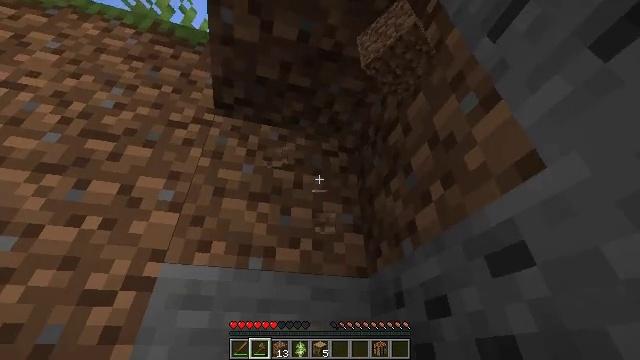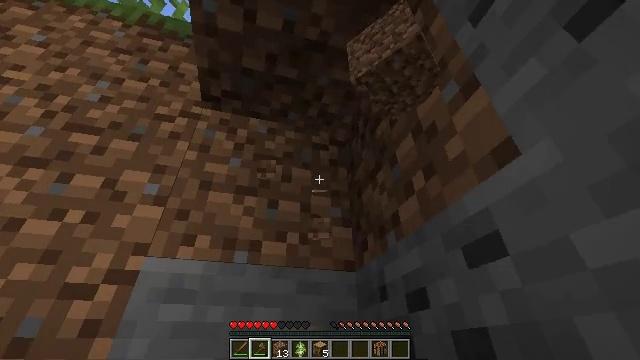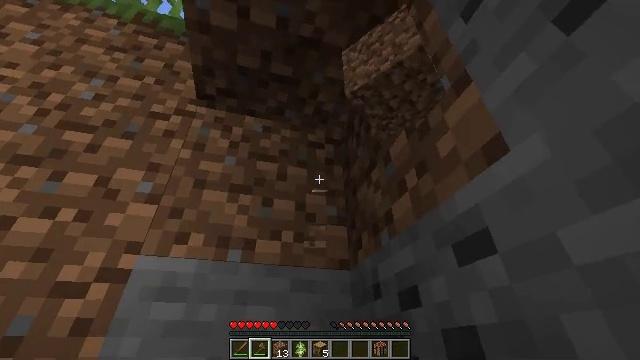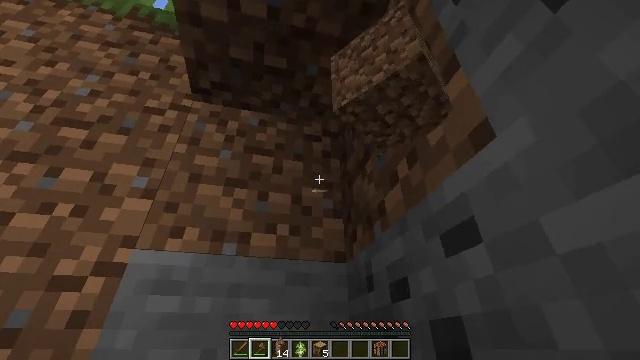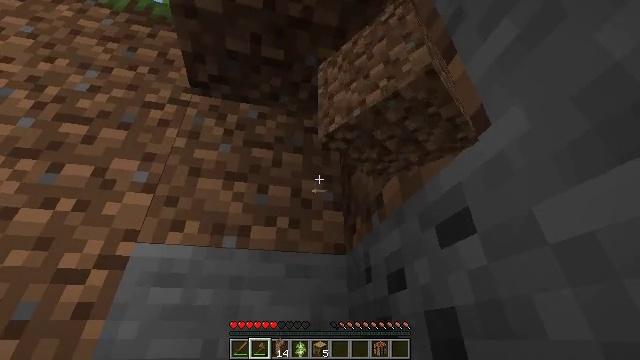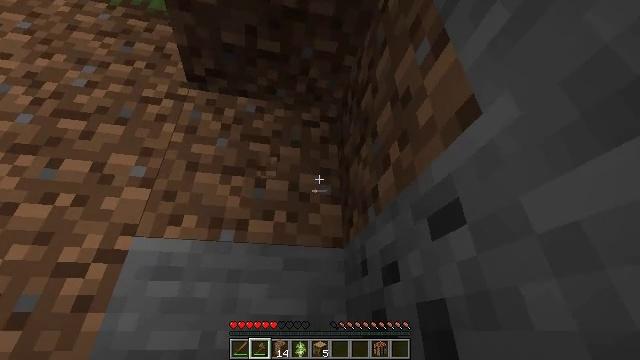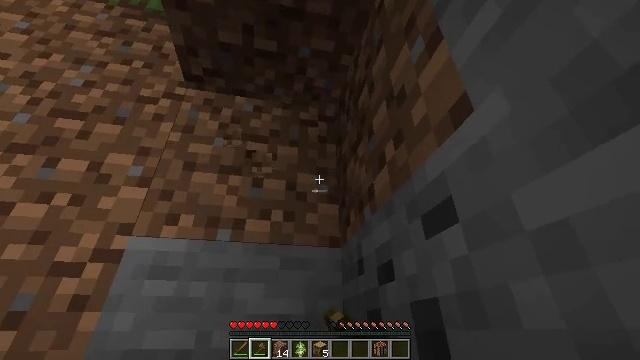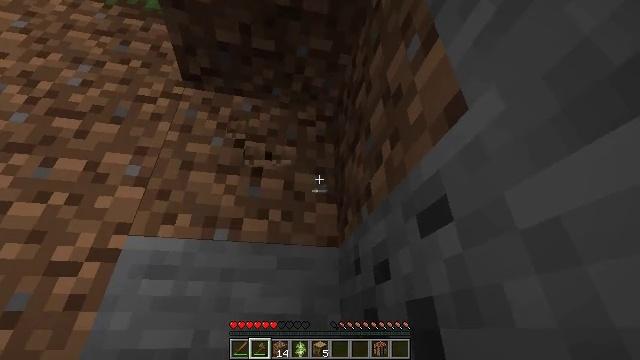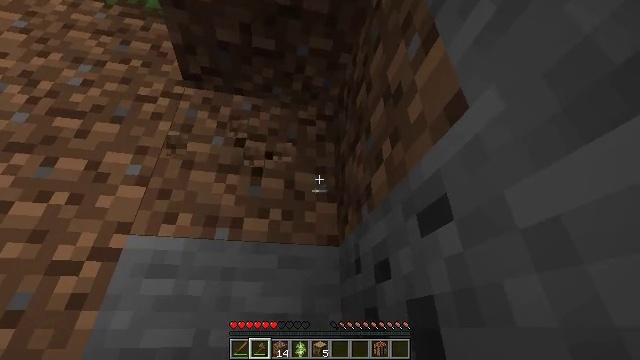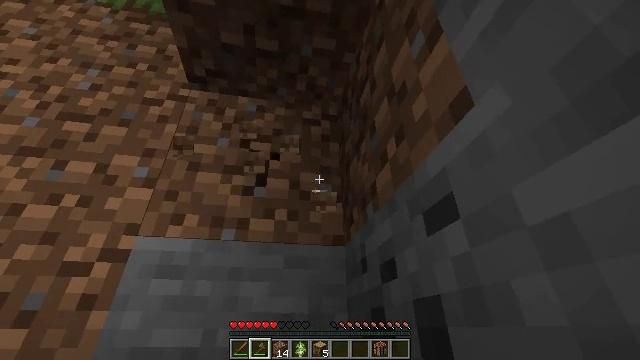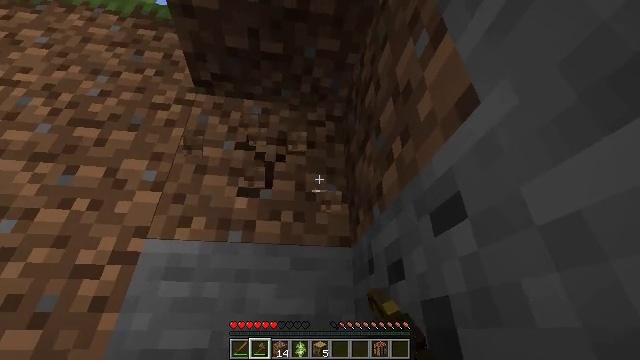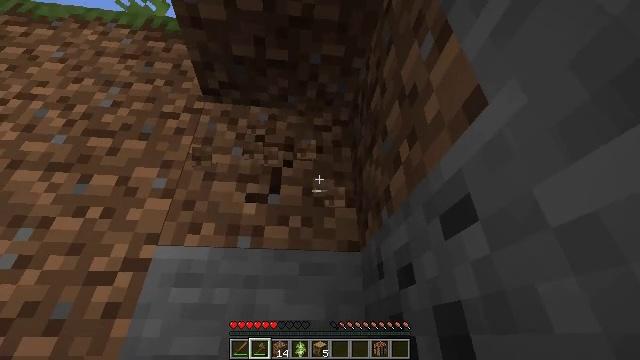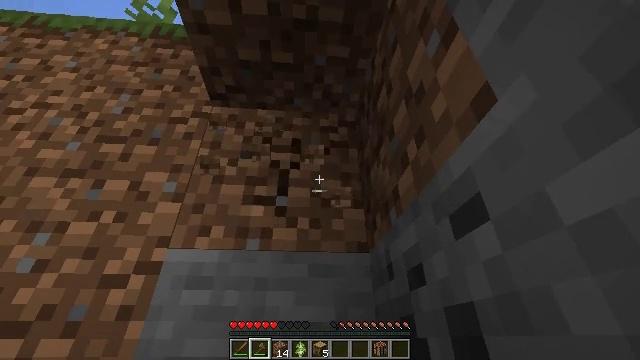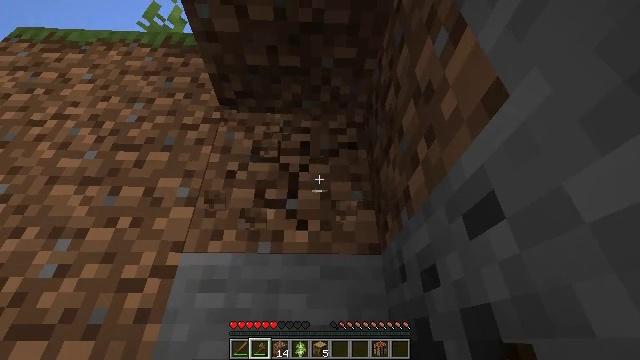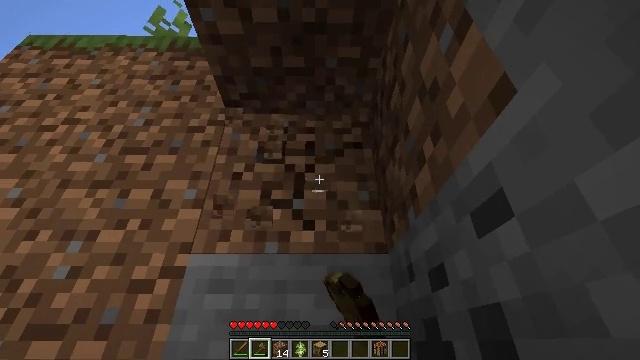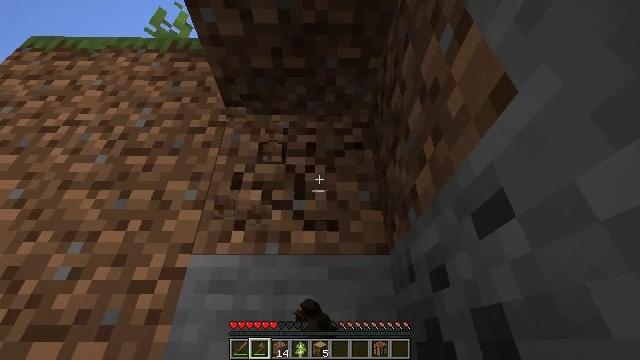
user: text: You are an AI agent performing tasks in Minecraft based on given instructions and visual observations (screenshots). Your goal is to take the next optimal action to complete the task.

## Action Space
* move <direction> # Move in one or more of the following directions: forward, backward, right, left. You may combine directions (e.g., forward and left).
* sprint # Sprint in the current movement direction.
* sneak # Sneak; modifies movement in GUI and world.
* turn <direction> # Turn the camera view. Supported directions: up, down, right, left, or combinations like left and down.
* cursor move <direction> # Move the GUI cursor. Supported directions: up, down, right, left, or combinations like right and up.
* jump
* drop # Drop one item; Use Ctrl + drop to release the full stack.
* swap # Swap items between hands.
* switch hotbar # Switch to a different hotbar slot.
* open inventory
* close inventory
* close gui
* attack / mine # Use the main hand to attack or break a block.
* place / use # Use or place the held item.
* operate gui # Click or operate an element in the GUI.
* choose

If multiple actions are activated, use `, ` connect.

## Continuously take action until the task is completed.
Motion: motion action
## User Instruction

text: Gather dirt.
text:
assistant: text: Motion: move forward
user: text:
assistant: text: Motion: move forward
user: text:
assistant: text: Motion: move forward, turn left and down
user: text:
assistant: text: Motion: turn left and down
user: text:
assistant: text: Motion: turn down, attack / mine
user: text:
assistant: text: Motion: attack / mine
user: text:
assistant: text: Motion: attack / mine
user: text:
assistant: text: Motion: attack / mine
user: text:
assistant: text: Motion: turn left, attack / mine
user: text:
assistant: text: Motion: turn left, attack / mine
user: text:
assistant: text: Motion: turn left and up, attack / mine
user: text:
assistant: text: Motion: turn left, attack / mine
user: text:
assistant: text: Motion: turn left, attack / mine
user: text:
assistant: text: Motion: turn left, attack / mine
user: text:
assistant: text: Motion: attack / mine
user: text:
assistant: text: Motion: attack / mine
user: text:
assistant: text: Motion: attack / mine
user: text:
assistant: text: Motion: attack / mine
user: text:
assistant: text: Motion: attack / mine
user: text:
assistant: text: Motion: attack / mine
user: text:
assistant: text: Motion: attack / mine
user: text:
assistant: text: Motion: attack / mine
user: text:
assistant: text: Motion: attack / mine
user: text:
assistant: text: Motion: attack / mine
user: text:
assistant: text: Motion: attack / mine
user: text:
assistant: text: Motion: move forward, attack / mine
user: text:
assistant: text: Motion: move forward, attack / mine
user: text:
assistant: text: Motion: move forward, attack / mine
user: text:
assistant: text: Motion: move forward
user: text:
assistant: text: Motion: move forward